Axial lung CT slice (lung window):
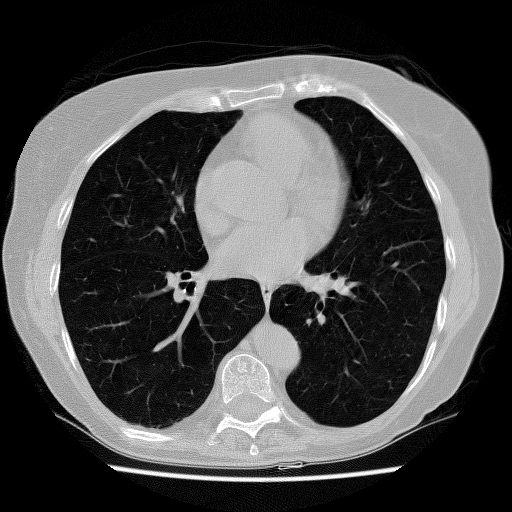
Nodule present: no